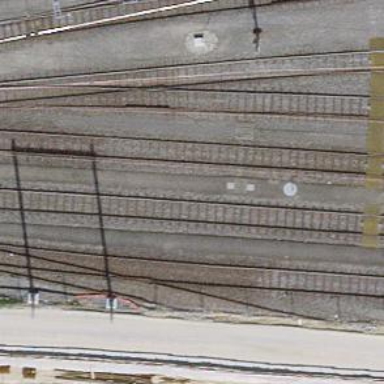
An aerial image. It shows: Rail yard with electrified contact lines for the trains.